Question: I'm writing an SWT app using JOGL and the SWT/AWT bridge, and I'm trying to create multiple 'GLCanvas' objects inside a 'Composite', which I'm then trying to put inside a tab. When it works, it looks like this:

But most of the time (about 75% perhaps, at random) it crashes with the following error message:
> A fatal error has been detected by the Java Runtime Environment:
SIGSEGV (0xb) at pc=0x0024843a, pid=8618, tid=2345560944JRE version: 6.0_22-b22
Java VM: OpenJDK Server VM (20.0-b11 mixed mode linux-x86 )
Derivative: IcedTea6 1.10.2
Distribution: Ubuntu 11.04, package 6b22-1.10.2-0ubuntu1~11.04.1
Problematic frame: C
[libpthread.so.0+0x843a] __pthread_mutex_lock+0x11a
I've also tried it with just one canvas instead of two, and I still get the same random crash. Occasionally, I get this error message instead:
> java: tpp.c:63: __pthread_tpp_change_priority: Assertion 'new_prio == -1 || (new_prio >= __sched_fifo_min_prio && new_prio <= __sched_fifo_max_prio)' failed.
Presumably there's a threading problem, maybe a race condition? Strangely enough, if I try to put the composite straight onto the shell instead of onto a tab, it works fine (or at least I haven't seen it crash).
The relevant bit of code looks like this:
'''
tabFolder = new CTabFolder(shell, SWT.BORDER);
tabFolder.setSimple(false);
final Composite composite = new Composite(tabFolder, SWT.NONE);
composite.setLayout(new FillLayout());
new VisualizerCanvas(composite, MeshFactory.loadObj("meshes/teapot_sealed.obj"));
new VisualizerCanvas(composite, MeshFactory.loadObj("meshes/duck.obj"));
final CTabItem item = new CTabItem(tabFolder, SWT.CLOSE);
item.setText("Test");
item.setImage(new Image(display, "img/test.jpg"));
item.setControl(composite);
'''
The 'VisualizerCanvas' constructor looks like this:
'''
public VisualizerCanvas(Composite parent, Mesh mesh)
{
// Set up the canvas
GLProfile glProfile = GLProfile.getDefault();
GLCapabilities glCapabilities = new GLCapabilities(glProfile);
glCapabilities.setDoubleBuffered(true);
glCapabilities.setHardwareAccelerated(true);
glCanvas = new GLCanvas(glCapabilities);
glCanvas.addGLEventListener(this);
// Create the embedded AWT frame using the SWT/AWT bridge
Composite composite = new Composite(parent, SWT.EMBEDDED | SWT.BORDER | SWT.NO_BACKGROUND);
composite.setLayout(new FillLayout());
Frame frame = SWT_AWT.new_Frame(composite);
frame.add(glCanvas);
// Add an animator to automatically update the canvas at 30fps
animator = new FPSAnimator(glCanvas, 30);
animator.add(glCanvas);
animator.start();
this.mesh = MeshFactory.normalizeMesh(mesh);
}
'''
Am I doing something I shouldn't with SWT widgets/composites?
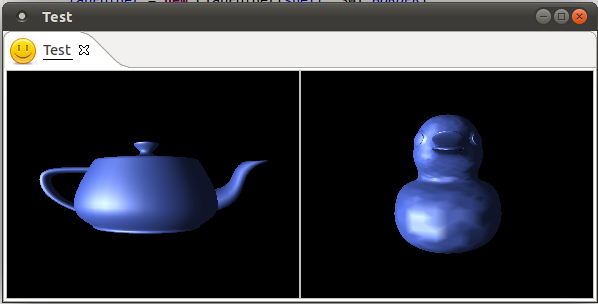
Answer: Finally solved the problem myself. Turns out it was indeed a race condition - I'm developing in Eclipse on Linux, and I need the following piece of code to prevent Linux window events getting lost:
'''
static {
GLProfile.initSingleton(false);
}
'''
I'd already put this in my 'VisualizerCanvas' class, but not in my 'Visualizer' class (the first piece of code). Presumably 'GLProfile' and 'VisualizerCanvas' were in a race to be loaded by the JVM, and 'GLProfile' would sometimes win, resulting in a crash.